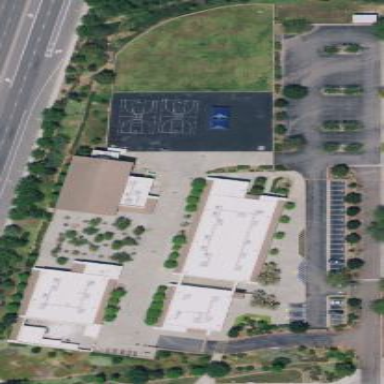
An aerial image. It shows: School.